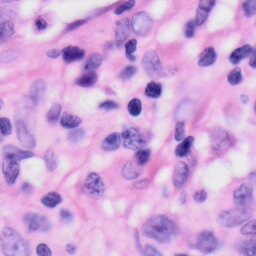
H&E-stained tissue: Skin